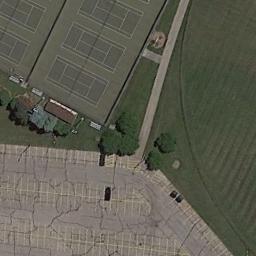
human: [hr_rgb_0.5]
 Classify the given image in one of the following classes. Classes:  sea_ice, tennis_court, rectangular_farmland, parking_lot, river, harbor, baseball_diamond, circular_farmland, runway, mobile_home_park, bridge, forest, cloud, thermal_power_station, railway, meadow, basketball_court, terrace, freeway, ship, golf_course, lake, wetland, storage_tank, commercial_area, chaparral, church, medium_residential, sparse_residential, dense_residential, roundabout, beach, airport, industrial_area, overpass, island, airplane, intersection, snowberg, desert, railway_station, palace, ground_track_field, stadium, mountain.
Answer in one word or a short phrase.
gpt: tennis_court